Interaction volume radius: 5 \u00c5
Interaction volume height: 45 \u00c5
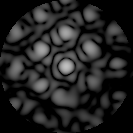
Disorder parameter: 0.4433